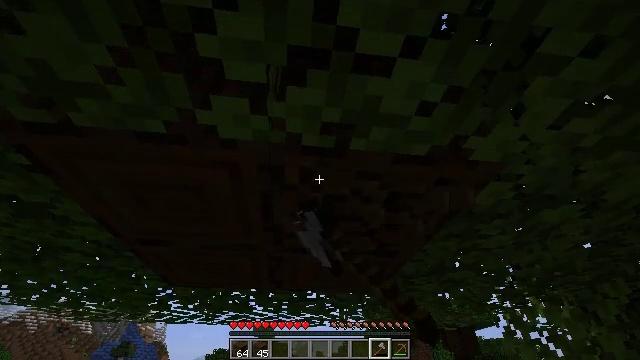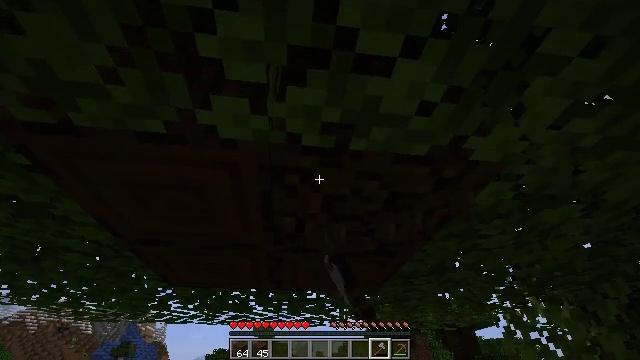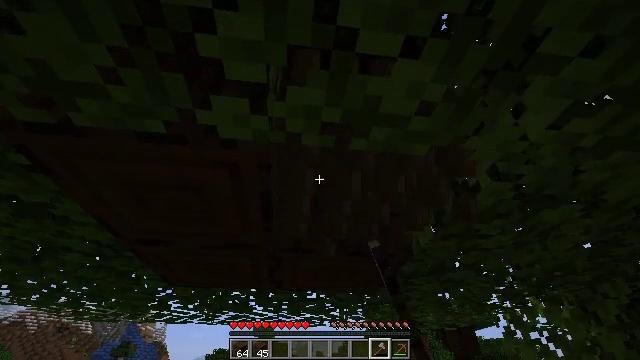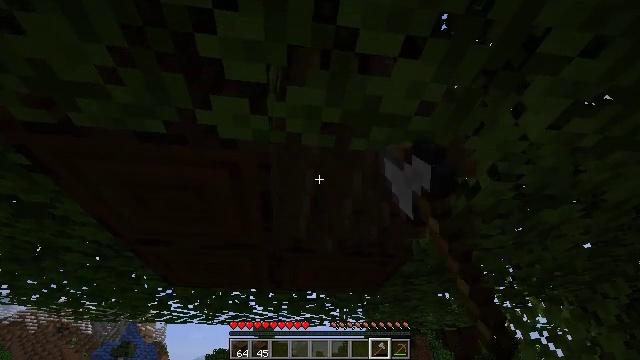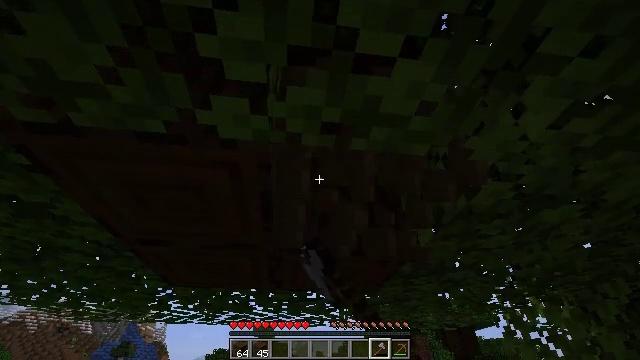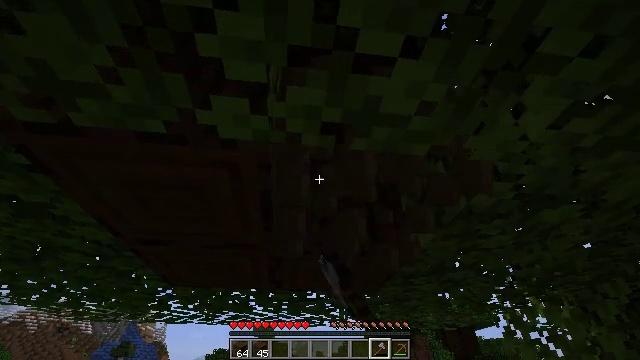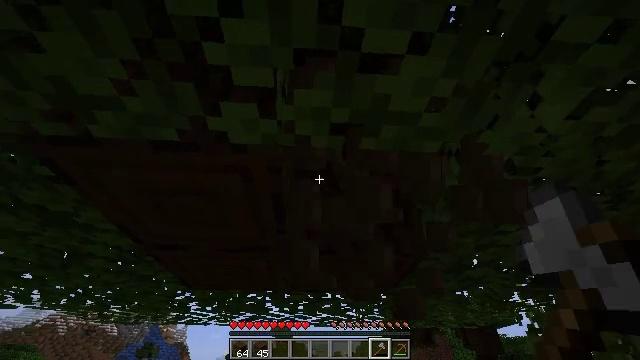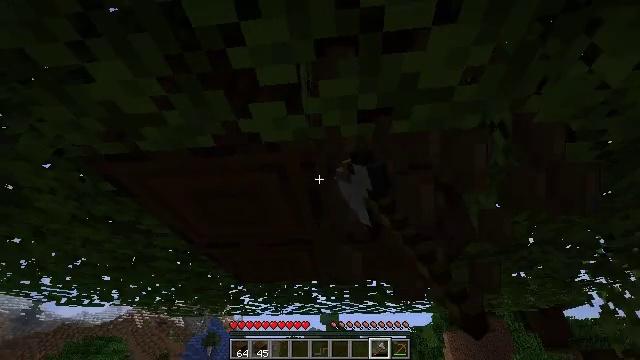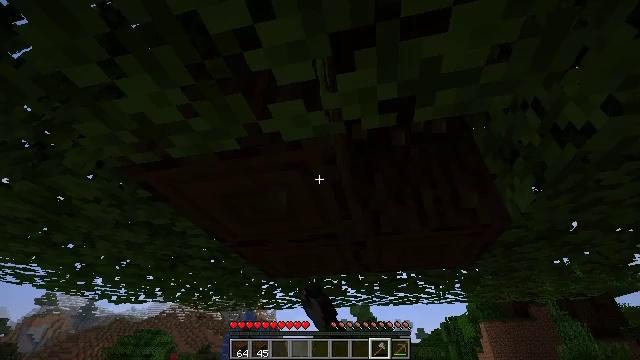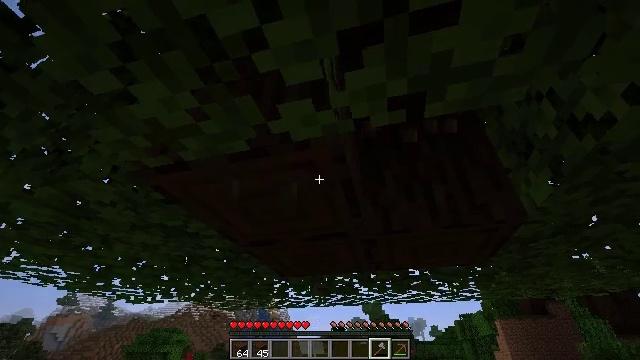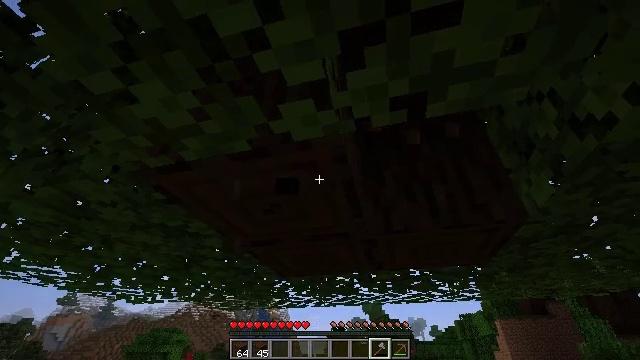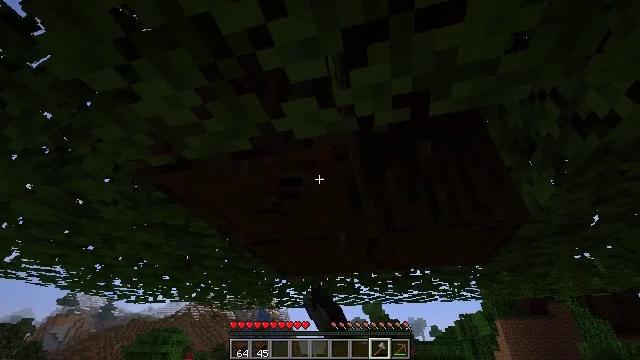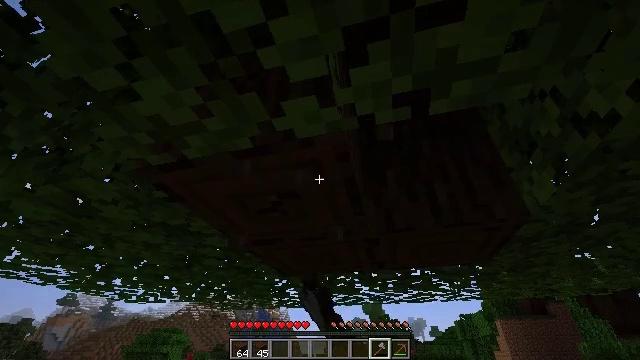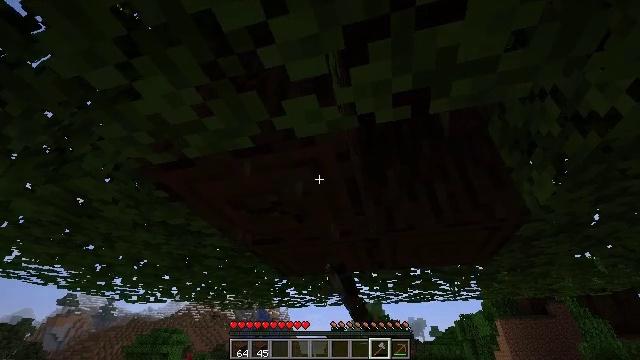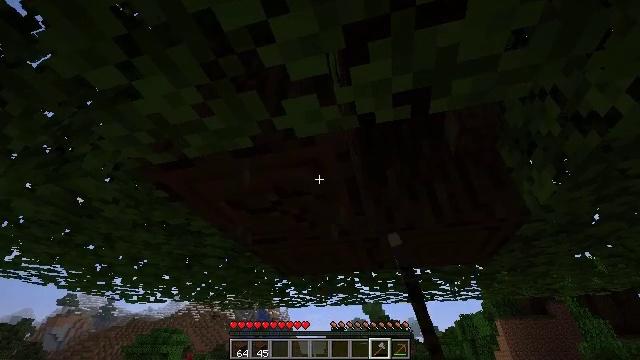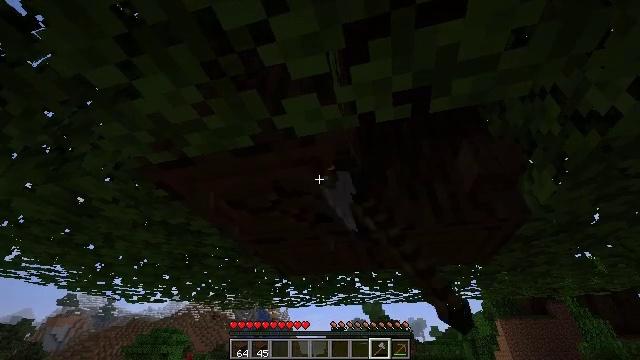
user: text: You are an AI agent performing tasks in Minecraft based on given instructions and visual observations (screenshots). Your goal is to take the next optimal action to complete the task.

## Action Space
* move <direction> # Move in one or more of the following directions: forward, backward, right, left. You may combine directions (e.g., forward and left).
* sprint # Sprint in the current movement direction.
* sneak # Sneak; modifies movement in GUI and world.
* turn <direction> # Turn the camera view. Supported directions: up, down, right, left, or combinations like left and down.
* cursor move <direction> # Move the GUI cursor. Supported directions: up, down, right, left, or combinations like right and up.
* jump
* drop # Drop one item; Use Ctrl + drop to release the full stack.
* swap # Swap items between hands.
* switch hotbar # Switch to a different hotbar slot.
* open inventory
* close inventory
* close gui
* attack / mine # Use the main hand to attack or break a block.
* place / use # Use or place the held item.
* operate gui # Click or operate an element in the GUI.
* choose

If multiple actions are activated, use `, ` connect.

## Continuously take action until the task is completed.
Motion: motion action
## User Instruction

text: Collect dark oak log for building.
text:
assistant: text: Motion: sneak, attack / mine
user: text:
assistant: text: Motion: sneak, attack / mine
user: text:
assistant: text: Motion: sneak, attack / mine
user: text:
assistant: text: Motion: sneak, attack / mine
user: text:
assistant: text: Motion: sneak, attack / mine
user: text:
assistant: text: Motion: move forward, sneak, turn left, attack / mine
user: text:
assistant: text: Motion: move forward, sneak, turn left and down, attack / mine
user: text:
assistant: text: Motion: move forward, sneak, turn left and down, attack / mine
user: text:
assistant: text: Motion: move forward, sneak, turn left, attack / mine
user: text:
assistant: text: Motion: sneak, attack / mine
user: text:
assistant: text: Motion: sneak, attack / mine
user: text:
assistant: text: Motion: sneak, attack / mine
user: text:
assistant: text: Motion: sneak, attack / mine
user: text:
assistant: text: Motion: sneak, attack / mine
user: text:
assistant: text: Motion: sneak, attack / mine
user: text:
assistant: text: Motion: sneak, attack / mine
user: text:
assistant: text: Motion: sneak, attack / mine
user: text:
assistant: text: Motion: sneak, attack / mine
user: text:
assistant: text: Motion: sneak, attack / mine
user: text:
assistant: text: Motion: sneak, attack / mine
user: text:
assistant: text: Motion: sneak, attack / mine
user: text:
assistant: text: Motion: sneak, attack / mine
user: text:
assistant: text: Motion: sneak, attack / mine
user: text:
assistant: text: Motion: sneak, attack / mine
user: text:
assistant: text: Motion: sneak, attack / mine
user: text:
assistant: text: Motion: sneak, attack / mine
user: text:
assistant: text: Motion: sneak, attack / mine
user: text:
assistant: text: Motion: sneak, turn right and down, attack / mine
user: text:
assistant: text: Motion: sneak, attack / mine
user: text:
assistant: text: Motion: sneak, attack / mine